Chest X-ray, AP view. Patient: 16 years old, sex M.
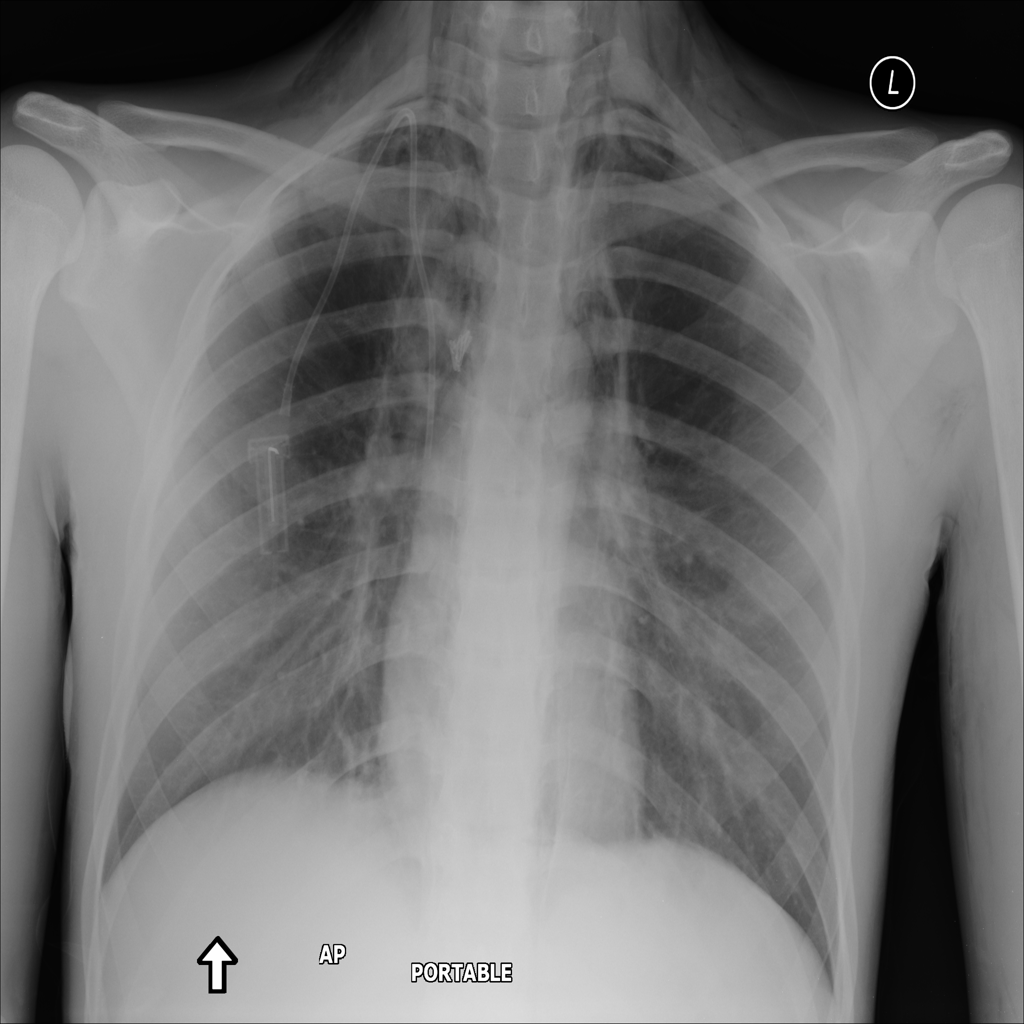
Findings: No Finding